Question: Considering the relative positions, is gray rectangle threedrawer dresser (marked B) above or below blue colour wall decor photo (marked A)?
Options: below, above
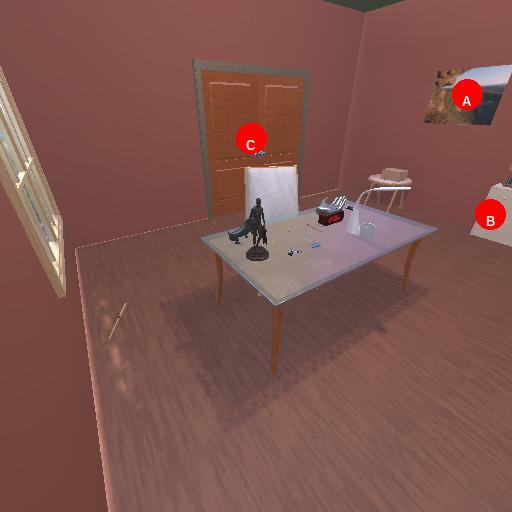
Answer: below